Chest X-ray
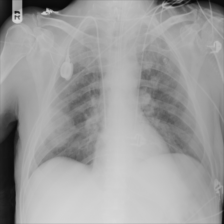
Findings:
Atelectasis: negative
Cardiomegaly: negative
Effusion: negative
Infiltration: positive
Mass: positive
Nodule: negative
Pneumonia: negative
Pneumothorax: negative
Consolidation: negative
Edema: negative
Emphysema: negative
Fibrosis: negative
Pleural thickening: negative
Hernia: negative